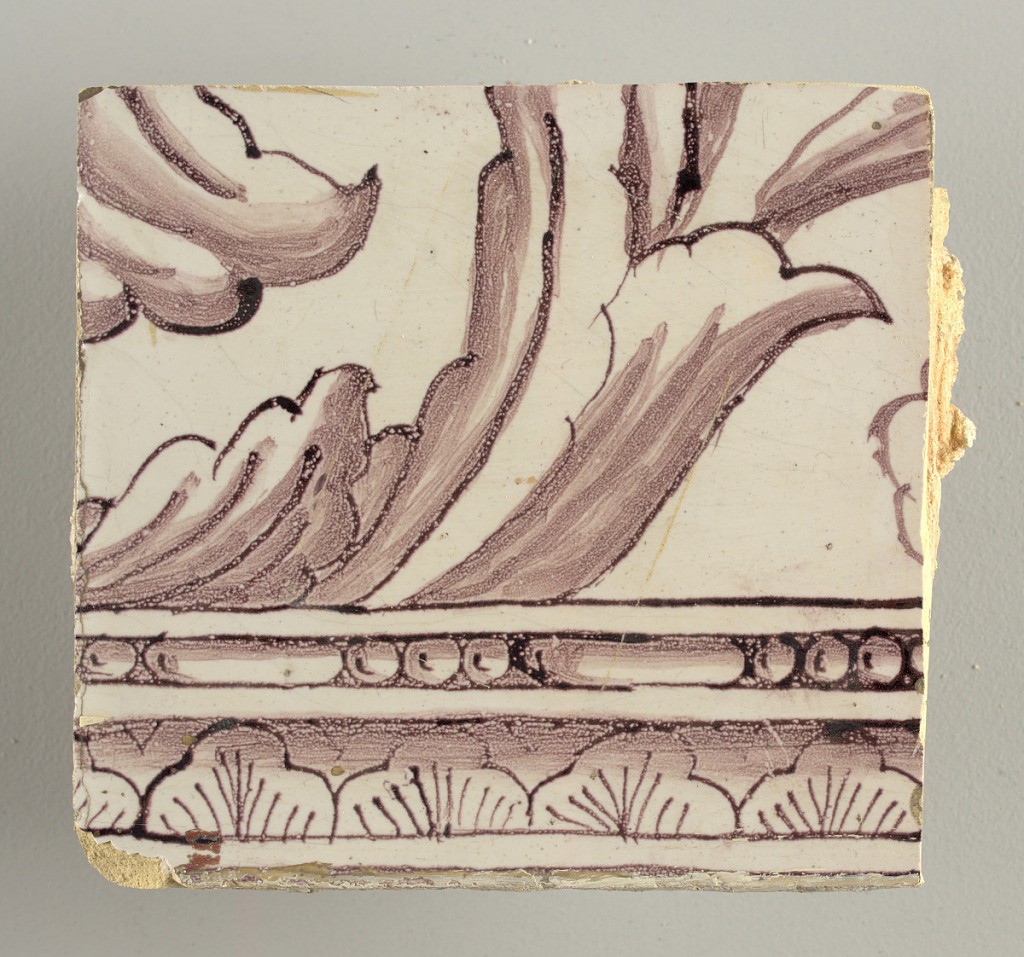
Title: Wall facing
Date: ca. 1725
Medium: Tin-glazed earthenware, underglaze
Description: Horizontal rectangle.  Thirty-seven tiles wide and twenty-one high with opening for door or window nineteen and one-half tiles high and twelve wide.  To left and right of opening, centered canopy above. Left, woman representing Hope, right, a sculputure urn.  Centered above opening, a mascaron.  Arabesque design of foliage.